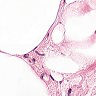
Metastatic tissue present: no